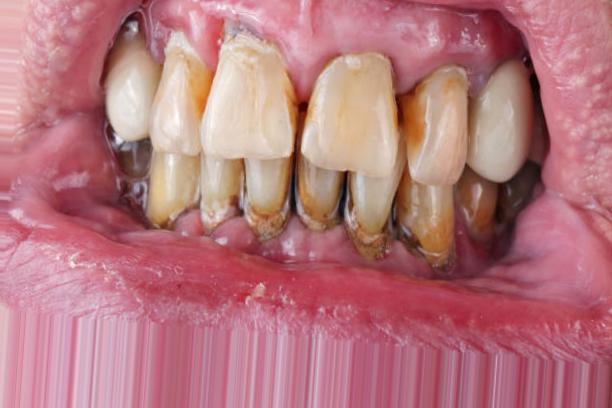
Condition: Caries